Question: I have a property in my model very simple one:

Now this dropDown doesn't work right
'''
@Html.DropDownListFor(m => m.Camp, new SelectList(ViewBag.Camps, "Id", "Name"))
'''
it returns 'null' instead of a chosen Camp, but if I change that into:
'''
@Html.DropDownListFor(m => m.Camp.Id, new SelectList(ViewBag.Camps, "Id", "Name"))
'''
It would return me a 'Camp' object with correct 'Id', but the 'Name' would be still 'null'.
Why?
And now another problem is if I choose the second approach it would screw up with unobtrusive validation. Although I'll be able to get the right camp based on the chosen id.
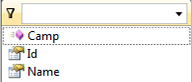
Answer: That's normal. Only the 'Id' is posted to the controller action. That's how dropdown inside forms work. So that's all you can hope to get there. You will then use this 'Id' to get the corresponding Camp object from the database:
'''
[HttpPost]
public ActionResult Foo([Bind(Prefix = "Camp")]int id)
{
Camp camp = Repository.GetCamp(id);
...
}
'''
Also please get rid of this 'ViewBag' and use a real view model:
'''
public class CampViewModel
{
public int Id { get; set; }
public IEnumerable<SelectListItem> Camps { get; set; }
}
'''
and in the controller:
'''
public ActionResult Index()
{
var model = new CampViewModel
{
Camps = Repository.GetCamps().Select(x => new SelectListItem
{
Value = x.Id.ToString(),
Text = x.Name
})
};
return View(model);
}
[HttpPost]
public ActionResult Index(int id)
{
Camp camp = Repository.GetCamp(id);
...
}
'''
and the view:
'''
@model CampViewModel
@using (Html.BeginForm())
{
@Html.DropDownListFor(
x => x.Id,
new SelectList(Model.Camps, "Value", "Text")
)
<input type="submit" value="OK" />
}
'''